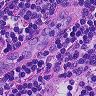
Metastatic tissue present: no